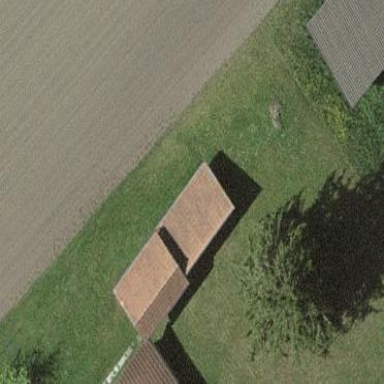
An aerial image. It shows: Barn.